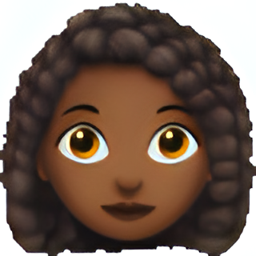
Name: woman curly haired medium dark skin tone
Emoji: 👩🏾‍🦱
Group: People & Body
Sub-group: person